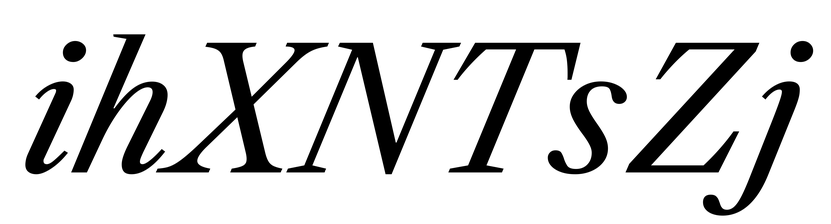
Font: LibreCaslonText-Italic_Italic